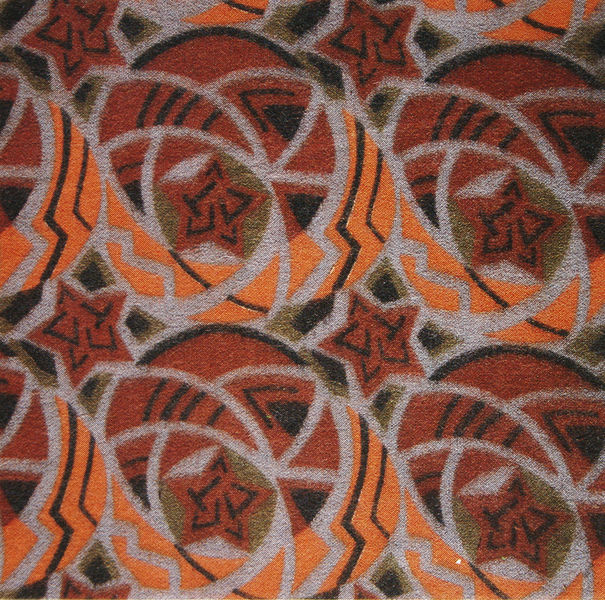
Titel: Stoffmusterentwurf "Fünfzackiger Stern"
Standort: Iwanowo
Institution: Staatliches Museum der Revolution
Schlagwörter: dunkel, dreieck, grün, ocker, braun, grau, hell, orange, schwarz, zeichen, rot, malerei, muster, teppich, silber, kontrast, formen, linien, figuren, detail, futurismus, stern, linie, sterne, ornamentik, dreiecke